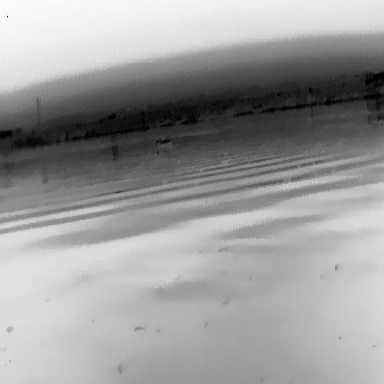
There is a warship in the infrared image.